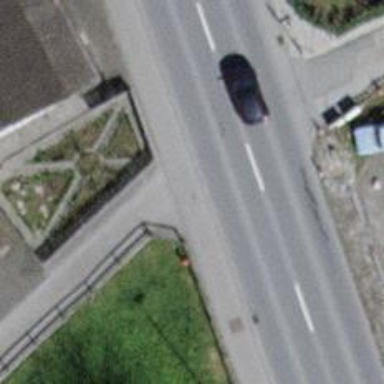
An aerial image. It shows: Unmarked crossing on the road.